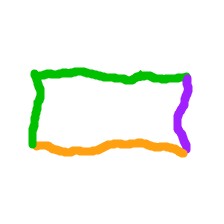
Shape: rectangle